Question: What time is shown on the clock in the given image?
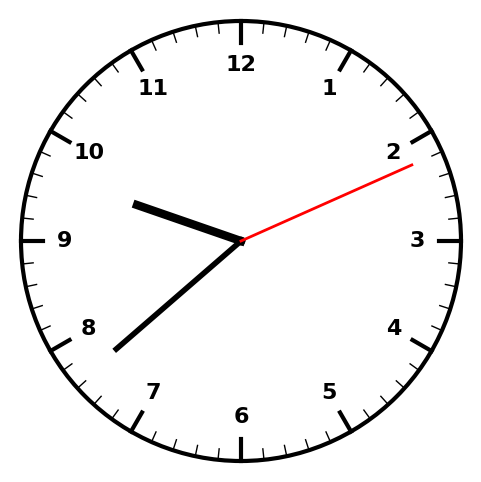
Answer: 09:38:11